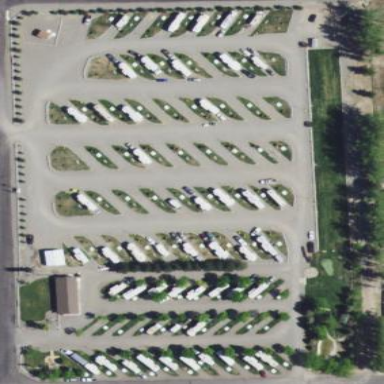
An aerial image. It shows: Caravan site for tourism.